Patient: sex M, age 43
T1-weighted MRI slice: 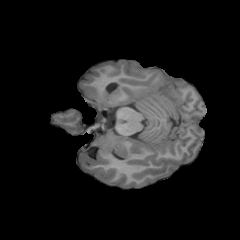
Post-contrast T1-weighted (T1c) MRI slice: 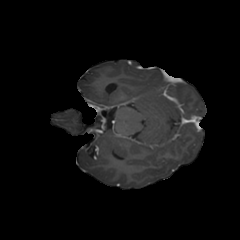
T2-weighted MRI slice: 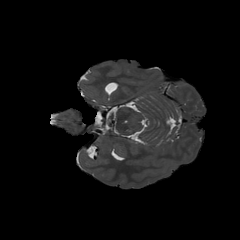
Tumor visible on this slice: no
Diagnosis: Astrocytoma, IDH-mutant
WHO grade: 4